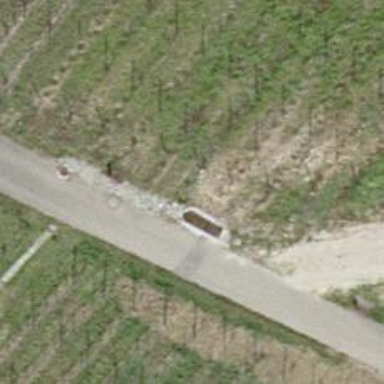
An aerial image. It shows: Water well serving as drinking water amenity.